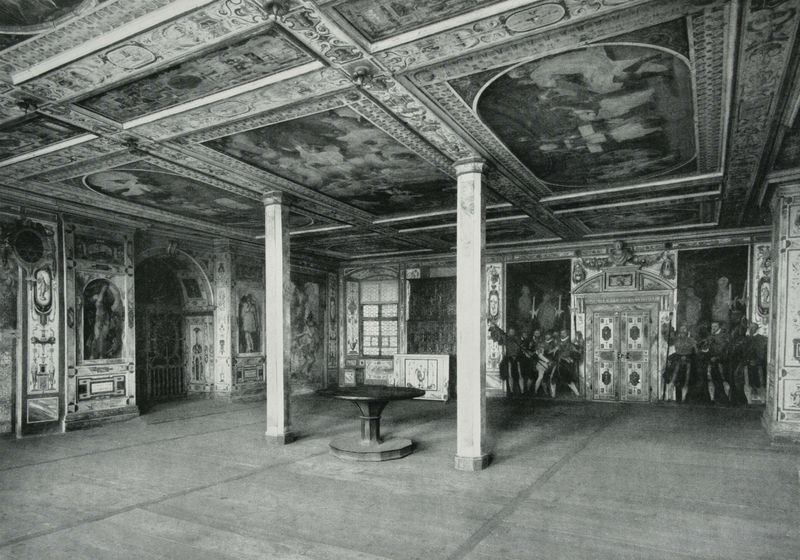
Titel: Rittersaal
Standort: Landshut
Institution: Burg Trausnitz
Schlagwörter: gemälde, gruppe, mann, schatten, weiß, menschen, fenster, grau, holz, licht, männer, pfeiler, raum, schwarz, stützen, säule, säulen, tisch, tür, zimmer, schloss, herren, leute, malerei, ornament, wand, architektur, barock, rahmen, schale, sockel, steine, bild, innenraum, felder, gitter, boden, interieur, decke, personen, musiker, renaissance, rokoko, fensterläden, rund, springbrunnen, überfluss, relief, bilder, bogen, perspektive, türen, parkett, dielen, pilaster, saal, figuren, krieg, soldaten, holzboden, glanz, verzierung, wandmalerei, stuck, kammer, poliert, gemach, tor, halle, pfosten, foto, fotografie, photographie, bögen, wände, holztisch, fussboden, eingang, nische, stütze, glaube, becken, schweiz, holzdecke, kapitelle, intarsien, girlanden, photo, wandschmuck, portal, villa, schein, fresken, garde, historismus, holzvertäfelung, kasetten, kassetten, kassettendecke, hellebarden, deckengemälde, fresko, kabinett, stuckdecke, holzfußboden, dresden, filigran, bemalung, verzeirung, fotographie, allegorien, brunne, verzierungen, fresco, abbildung, fptp, vertäfelung, symbole, trompe l'eil, friese, groteske, deckenmalerei, kasettendecke, plinthen, wandfläche, porte, einteilung, ausstattung, holzverkleidung, tafeln, wandtäfelung, grotesken, freske, butzen, fülle, table, ornement, schmuckvoll, täfelung, salle, täfelun, versammlungsraum, raumhöhe, armée, holzarbeiten, jagdzimmer, ornamentfriese, repräsentant, schwarzweißfotografie, 19. jahrhundert, 18. jahrhundert, 17. jahrhundert, fhalle, pilier, decorations, reception